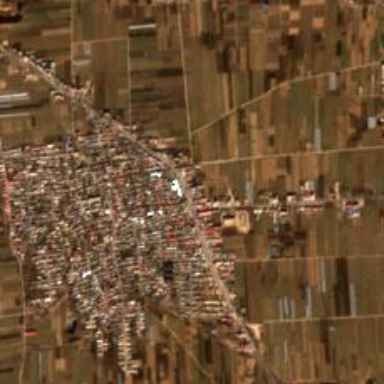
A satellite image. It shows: Township within town.